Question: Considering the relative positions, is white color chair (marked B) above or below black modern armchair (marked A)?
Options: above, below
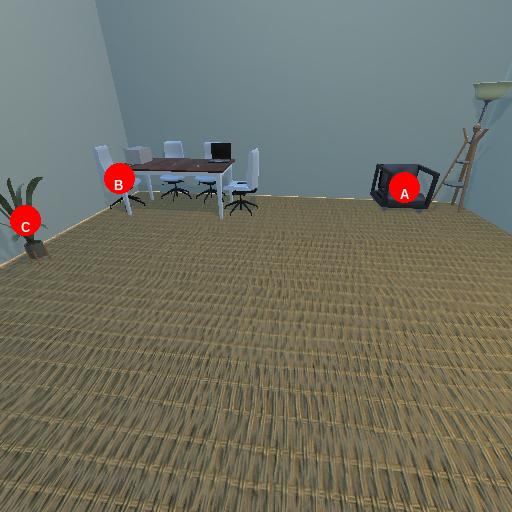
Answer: above